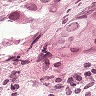
Metastatic tissue present: yes